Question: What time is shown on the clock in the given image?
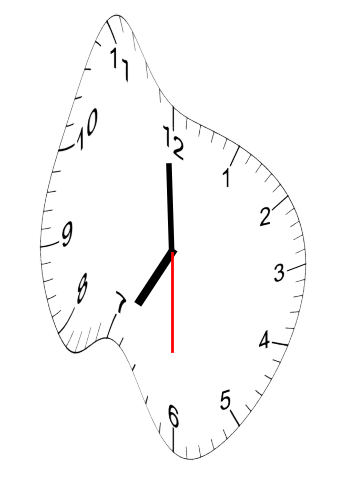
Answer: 06:59:30